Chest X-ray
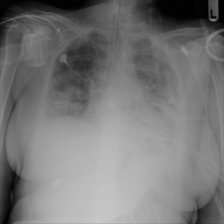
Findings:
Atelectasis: negative
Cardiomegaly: negative
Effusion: negative
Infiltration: negative
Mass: negative
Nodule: negative
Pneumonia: negative
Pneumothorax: negative
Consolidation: positive
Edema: negative
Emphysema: negative
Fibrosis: negative
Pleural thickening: negative
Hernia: negative